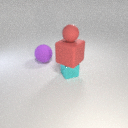
large red rubber cube below small red rubber sphere